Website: walmart
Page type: payment
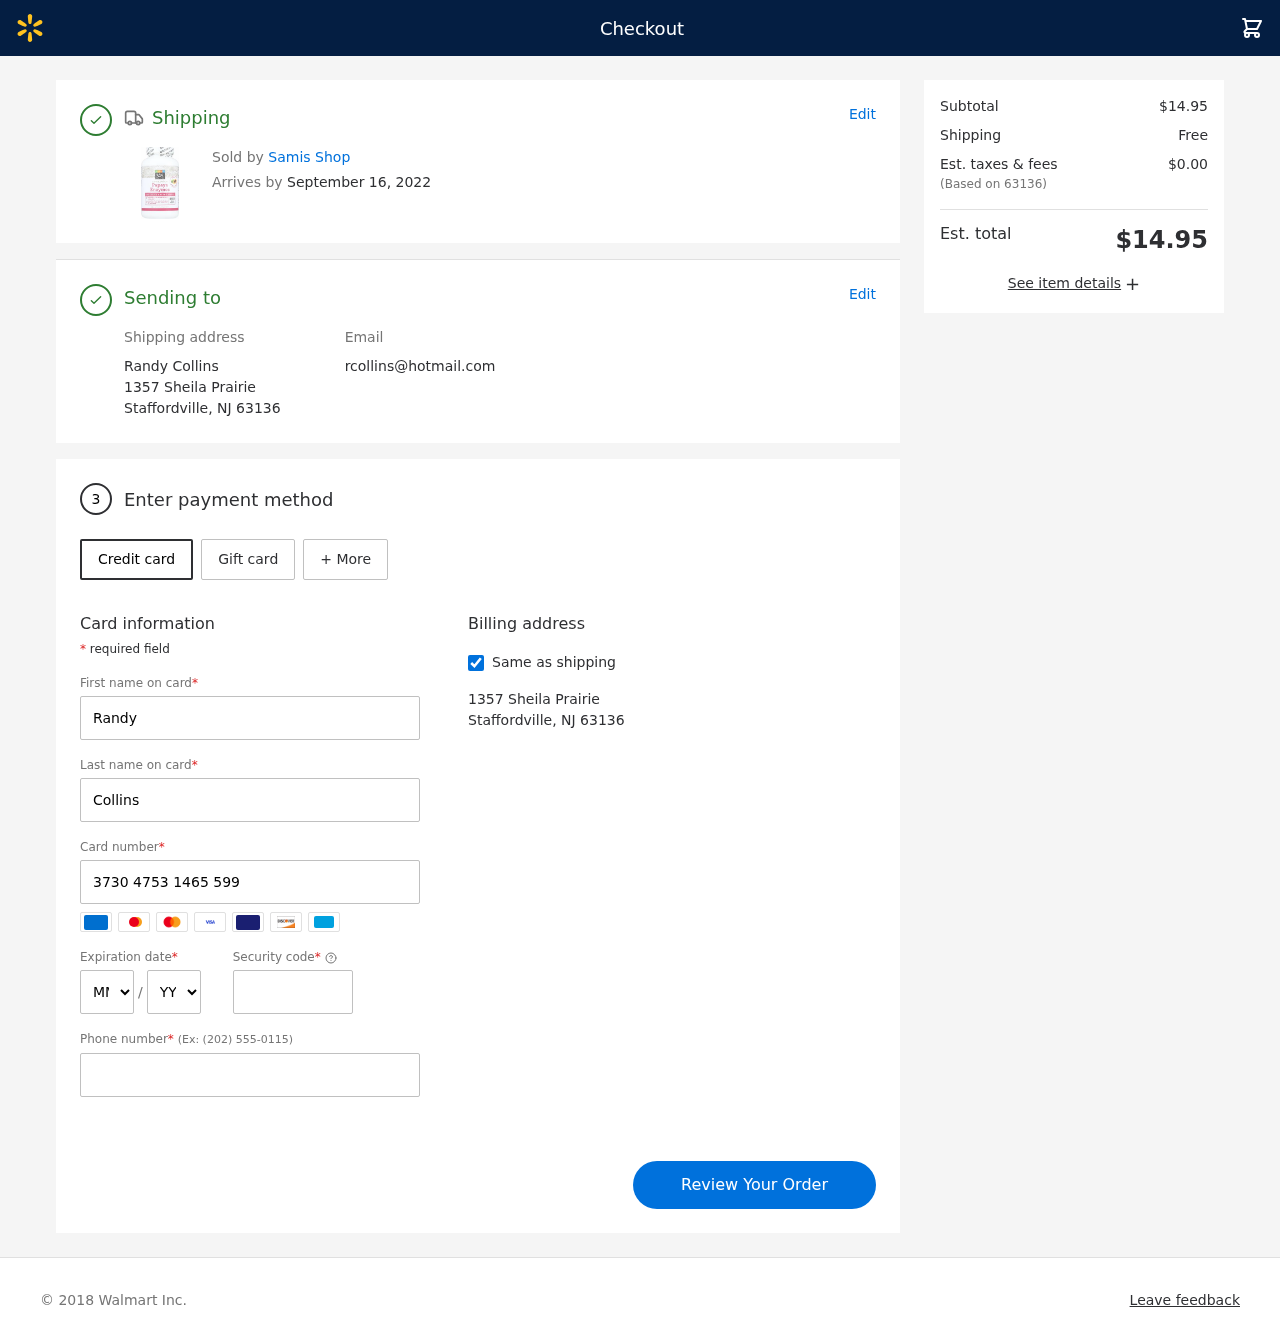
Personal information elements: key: PII_CARD_CVV
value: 0436
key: PII_CARD_EXPIRY_MONTH
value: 02
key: PII_CARD_EXPIRY_YEAR
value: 26
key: PII_CARD_NUMBER
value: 3730 4753 1465 599
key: PII_CITY_STATE_ZIP
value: Staffordville, NJ 63136
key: PII_EMAIL
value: rcollins@hotmail.com
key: PII_FIRSTNAME
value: Randy
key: PII_FULLNAME
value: Randy Collins
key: PII_LASTNAME
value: Collins
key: PII_PHONE
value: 3208627282
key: PII_POSTCODE
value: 63136
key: PII_STREET
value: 1357 Sheila Prairie
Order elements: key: ORDER_DELIVERY_DATE
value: September 16, 2022
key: ORDER_SUBTOTAL
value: $14.95
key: ORDER_SHIPPING_COST
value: Free
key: ORDER_TAX
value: $0.00
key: ORDER_TOTAL
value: $14.95